Question: My first message here, I hope I'll do it right! Any help or constructive help (I'm a beginner) is welcome!
I have a product which can have 2 differents names + some other properties. I wanted to have on row for each main and second nameS possible.
I called a template to display the main name and a another one to call properties of the product, no prob as the nodes are at the same "level".
Then I wanted to call a 2nd template to display, in the same row, each second name possible for each product and then call the properties template, problem is I can't come back to parent nodes once in the "for-each" function.
XSLT:
'''
<?xml version="1.0" encoding="UTF-8"?>
<?xml-stylesheet type="text/xsl" href="SOF.xsl" ?>
<root>
<intrants>
<CCCs>
<PPP>
<nbID>01</nbID>
<product-name>MainNameA</product-name>
<int-composition>
<act-subs>
<act-sub>
<substance ref-type="substance" ref-id="00000000000000000001">subA</substance>
<variant>
<name>substanceA</name>
</variant>
<AS-concentration unite-id="10000000000000000001" unite="g/L">123.0</AS-concentration>
</act-sub>
</act-subs>
</int-composition>
</PPP>
<PPP>
<nbID>02</nbID>
<product-name>MainNameB</product-name>
<others-names> </others-names>
<int-composition>
<act-subs>
<act-sub>
<substance ref-type="substance" ref-id="00000000000000000001">subA</substance>
<variant>
<name>substanceA</name>
</variant>
<AS-concentration unite-id="10000000000000000001" unite="g/L">123.0</AS-concentration>
</act-sub>
</act-subs>
</int-composition>
</PPP>
<PPP>
<nbID>03</nbID>
<product-name>MainNameC</product-name>
<others-names>
<other-name>
<type-name ref-type="type-name" ref-id="20150522093431975033" lib-court="SEC">Second name</type-name>
<name>SecondNameC</name>
</other-name>
</others-names>
<int-composition>
<act-subs>
<act-sub>
<substance ref-type="substance" ref-id="00000000000000000001">subA</substance>
<variant>
<name>substanceA</name>
</variant>
<AS-concentration unite-id="10000000000000000001" unite="g/L">123.0</AS-concentration>
</act-sub>
</act-subs>
</int-composition>
</PPP>
<PPP>
<nbID>04</nbID>
<product-name>MainNameD</product-name>
<others-names>
<other-name>
<type-name ref-type="type-name" ref-id="20150522093431975033" lib-court="SEC">Second name</type-name>
<name>SecondName1D</name>
</other-name>
<other-name>
<type-name ref-type="type-name" ref-id="20150522093431975033" lib-court="SEC">Second name</type-name>
<name>SecondName2D</name>
</other-name>
</others-names>
<int-composition>
<act-subs>
<act-sub>
<substance ref-type="substance" ref-id="00000000000000000001">subA</substance>
<variant>
<name>substanceA</name>
</variant>
<AS-concentration unite-id="10000000000000000001" unite="g/L">123.0</AS-concentration>
</act-sub>
<act-sub>
<substance ref-type="substance" ref-id="00000000000000000002">subB</substance>
<variant>
<name>substanceB</name>
</variant>
<AS-concentration unite-id="10000000000000000001" unite="g/kg">456.0</AS-concentration>
</act-sub>
<act-sub>
<substance ref-type="substance" ref-id="00000000000000000003">subC</substance>
<variant>
<name>substanceC</name>
</variant>
<AS-concentration unite-id="10000000000000000001" unite="%/L">678.0</AS-concentration>
</act-sub>
</act-subs>
</int-composition>
</PPP>
</CCCs>
</intrants>
</root>
'''
XLM :
'''
<?xml version="1.0" encoding="UTF-8"?>
<xsl:stylesheet version="1.0" xmlns:xsl="http://www.w3.org/1999/XSL/Transform">
<xsl:template match="/">
<html>
<head>
<title>Rep</title>
</head>
<body>
<table style="width:100%">
<tr>
<th>Name</th>
<th>ID</th>
<th>Composition</th>
</tr>
<xsl:for-each select="root/intrants/CCCs/PPP">
<tr>
<xsl:call-template name="displayMN">
<xsl:with-param name="MN" select="." />
</xsl:call-template>
</tr>
</xsl:for-each>
<xsl:for-each select="/root/intrants/CCCs/PPP">
<xsl:if test="count(others-names/other-name) &gt; 0">
<xsl:for-each select="others-names/other-name/name">
<tr>
<xsl:call-template name="displaySN">
<xsl:with-param name="SN" select="/root/intrants/CCCs/PPP"/>
</xsl:call-template>
</tr>
</xsl:for-each>
</xsl:if>
</xsl:for-each>
</table>
</body>
</html>
</xsl:template>
<!-- Main Product -->
<xsl:template name="displayMN">
<xsl:param name="MN"/>
<td>
<xsl:call-template name="displayMainName">
<xsl:with-param name="name" select="product-name"/>
</xsl:call-template>
</td>
<xsl:call-template name="displayCore">
<xsl:with-param name="Produit" select="."/>
</xsl:call-template>
</xsl:template>
<!-- Second Product -->
<xsl:template name="displaySN">
<xsl:param name="SN"/>
<td>
<xsl:call-template name="displaySecondName">
<xsl:with-param name="name" select="."/>
</xsl:call-template>
</td>
<xsl:call-template name="displayCore">
<xsl:with-param name="Produit" select="."/>
</xsl:call-template>
</xsl:template>
<!-- Core -->
<xsl:template name="displayCore">
<xsl:param name="Produit"/>
<td>
<xsl:call-template name="displaynbID">
<xsl:with-param name="nbID" select="nbID"/>
</xsl:call-template>
</td>
<td>
<xsl:call-template name="displayCompositionEN">
<xsl:with-param name="Composition" select="."/>
</xsl:call-template>
</td>
</xsl:template>
<!-- Main Name -->
<xsl:template name="displayMainName">
<xsl:param name="name"/>
<xsl:value-of select="$name"/>
</xsl:template>
<!-- Second Name -->
<xsl:template name="displaySecondName">
<xsl:param name="name"/>
<xsl:value-of select="$name"/>
</xsl:template>
<!-- IDnb -->
<xsl:template name="displaynbID">
<xsl:param name="nbID"/>
<xsl:value-of select="$nbID"/>
</xsl:template>
<!-- Composition EN -->
<xsl:template name="displayCompositionEN">
<xsl:param name="Composition"/>
<xsl:for-each select="int-composition/act-subs/act-sub">
<xsl:call-template name="displaySubstanceEN">
<xsl:with-param name="AS" select="substance"/>
<xsl:with-param name="SACc" select="AS-concentration"/>
</xsl:call-template>
<xsl:if test="position() != last()">
<xsl:text> + </xsl:text>
</xsl:if>
</xsl:for-each>
</xsl:template>
<!-- Substance EN-->
<xsl:template name="displaySubstanceEN">
<xsl:param name="AS"/>
<xsl:param name="SACc"/>
<xsl:value-of select="$AS"/>&#160;<xsl:value-of select="$SACc"/>&#160;<xsl:value-of select="$SACc/@unite"/>
</xsl:template>
</xsl:stylesheet>
'''
As you can see in the resulting transformation, I can't reach back properties informations:

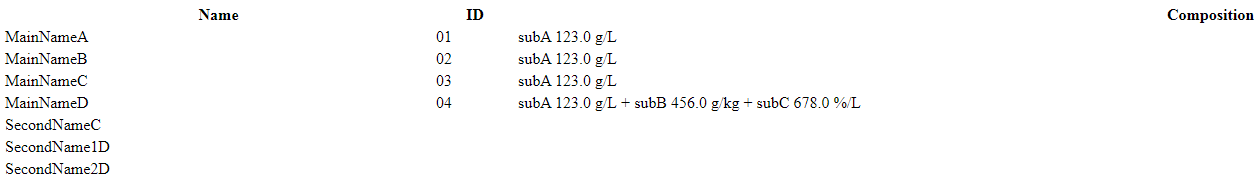
Answer: I assume that e.g. in row containing , in the remaining columns
there should be displayed the same values as for , i.e. '03' and
'subA 123.0 g/L'.
The script below does the job:
'''
<?xml version="1.0" encoding="UTF-8"?>
<xsl:stylesheet version="1.0" xmlns:xsl="http://www.w3.org/1999/XSL/Transform">
<xsl:output method="html" doctype-public="-//W3C//DTD XHTML 1.1//EN"
doctype-system= "http://www.w3.org/TR/xhtml11/DTD/xhtml11.dtd"/>
<xsl:template match="/">
<html>
<head><title>Rep</title></head>
<body>
<table style="width:80%" border="1">
<tr><th>Name</th><th>ID</th><th>Composition</th></tr>
<xsl:for-each select="root/intrants/CCCs/PPP">
<tr>
<xsl:call-template name="displayMN">
<xsl:with-param name="MN" select="." />
</xsl:call-template>
</tr>
</xsl:for-each>
<xsl:for-each select="root/intrants/CCCs/PPP">
<xsl:variable name="MN" select="."/>
<xsl:if test="count(others-names/other-name) &gt; 0">
<xsl:for-each select="others-names/other-name/name">
<tr>
<xsl:call-template name="displaySN">
<xsl:with-param name="MN" select="$MN"/>
</xsl:call-template>
</tr>
</xsl:for-each>
</xsl:if>
</xsl:for-each>
</table>
</body>
</html>
</xsl:template>
<!-- Main Product -->
<xsl:template name="displayMN">
<xsl:param name="MN"/>
<td>
<xsl:call-template name="displayMainName">
<xsl:with-param name="name" select="product-name"/>
</xsl:call-template>
</td>
<xsl:call-template name="displayCore">
<xsl:with-param name="Produit" select="."/>
</xsl:call-template>
</xsl:template>
<!-- Second Product -->
<xsl:template name="displaySN">
<xsl:param name="MN"/>
<td>
<xsl:call-template name="displaySecondName">
<xsl:with-param name="name" select="."/>
</xsl:call-template>
</td>
<xsl:call-template name="displayCore">
<xsl:with-param name="Produit" select="$MN"/>
</xsl:call-template>
</xsl:template>
<!-- Core -->
<xsl:template name="displayCore">
<xsl:param name="Produit"/>
<td>
<xsl:call-template name="displaynbID">
<xsl:with-param name="nbID" select="$Produit/nbID"/>
</xsl:call-template>
</td>
<td>
<xsl:call-template name="displayCompositionEN">
<xsl:with-param name="Composition" select="$Produit"/>
</xsl:call-template>
</td>
</xsl:template>
<!-- Main Name -->
<xsl:template name="displayMainName">
<xsl:param name="name"/>
<xsl:value-of select="$name"/>
</xsl:template>
<!-- Second Name -->
<xsl:template name="displaySecondName">
<xsl:param name="name"/>
<xsl:value-of select="$name"/>
</xsl:template>
<!-- IDnb -->
<xsl:template name="displaynbID">
<xsl:param name="nbID"/>
<xsl:value-of select="$nbID"/>
</xsl:template>
<!-- Composition EN -->
<xsl:template name="displayCompositionEN">
<xsl:param name="Composition"/>
<xsl:for-each select="$Composition/int-composition/act-subs/act-sub">
<xsl:call-template name="displaySubstanceEN">
<xsl:with-param name="AS" select="substance"/>
<xsl:with-param name="SACc" select="AS-concentration"/>
</xsl:call-template>
<xsl:if test="position() != last()">
<xsl:text> + </xsl:text>
</xsl:if>
</xsl:for-each>
</xsl:template>
<!-- Substance EN-->
<xsl:template name="displaySubstanceEN">
<xsl:param name="AS"/>
<xsl:param name="SACc"/>
<xsl:value-of select="$AS"/>&#160;<xsl:value-of select="$SACc"/>&#160;<xsl:value-of select="$SACc/@unite"/>
</xsl:template>
</xsl:stylesheet>
'''
For a working example see <URL>
I see that you forgot that the context item is changed, e.g. in 'for-each' loop.
Note also that I changed template. It contains 'MN' parameter,
referring to the "main" (PPP) element.
There are also some changes in template.
I added also 'xsl:output' element with 'doctype-public' and 'doctype-system'
attributes to generate XHTML output, as to obtain HTML view in
test site. But if you don't need it, just delete it.